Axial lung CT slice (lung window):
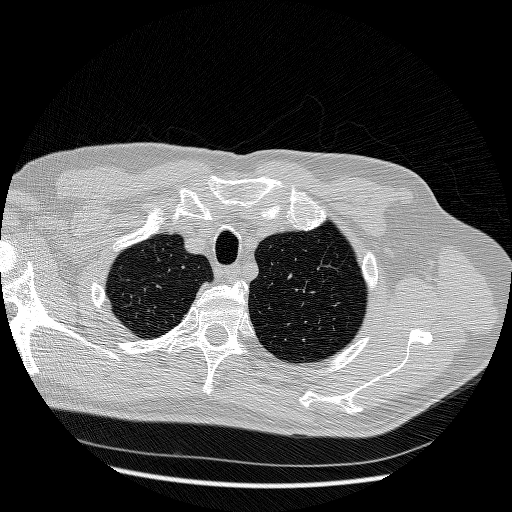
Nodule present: no